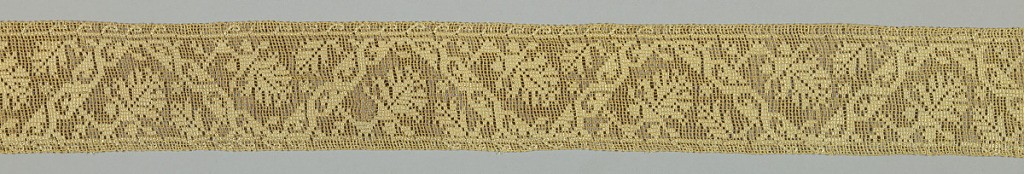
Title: Band
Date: late 19th century
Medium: silk Technique: darning stitch on loomed width of gauze weave
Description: Woven net embroidered in matting stitch in pattern of angular band with leaves. Needlework on gauze